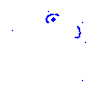
Particle: kaon